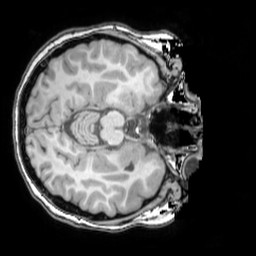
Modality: T1w
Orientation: axial
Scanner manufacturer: philips
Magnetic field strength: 3 T
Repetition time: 0.008105 s
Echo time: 0.003714 s